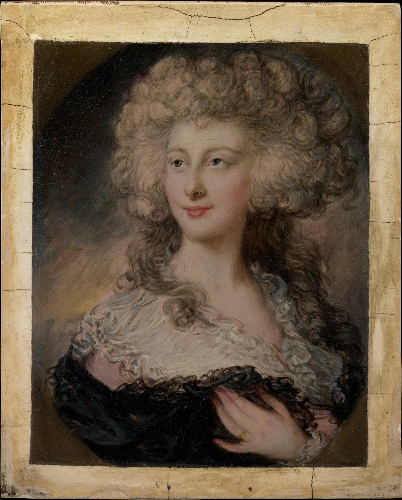
Title: Anne Elizabeth Cholmley (1769–1788), Later Lady Mulgrave
Artist: Gainsborough Dupont
Artist bio: British, Sudbury, Suffolk 1754–1797 London
Object type: Painting
Classification: Paintings
Medium: Oil on wood
Dimensions: Overall 7 1/8 x 5 3/4 in. (18.1 x 14.6 cm); painted surface 6 x 4 3/4 in. (15.2 x 12.1 cm)
Department: European Paintings
Credit line: The Jules Bache Collection, 1949
Accession year: 1949
Repository: Metropolitan Museum of Art, New York, NY
Tags: Portraits|Women